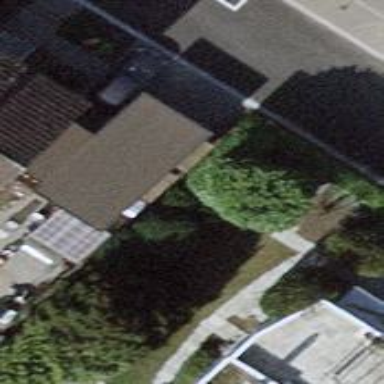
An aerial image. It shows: Garage building.